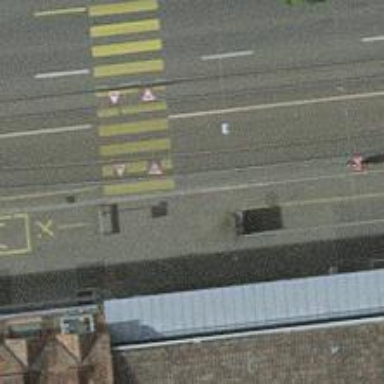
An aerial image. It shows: Kerb serving as barrier.